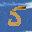
Label: 5